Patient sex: M
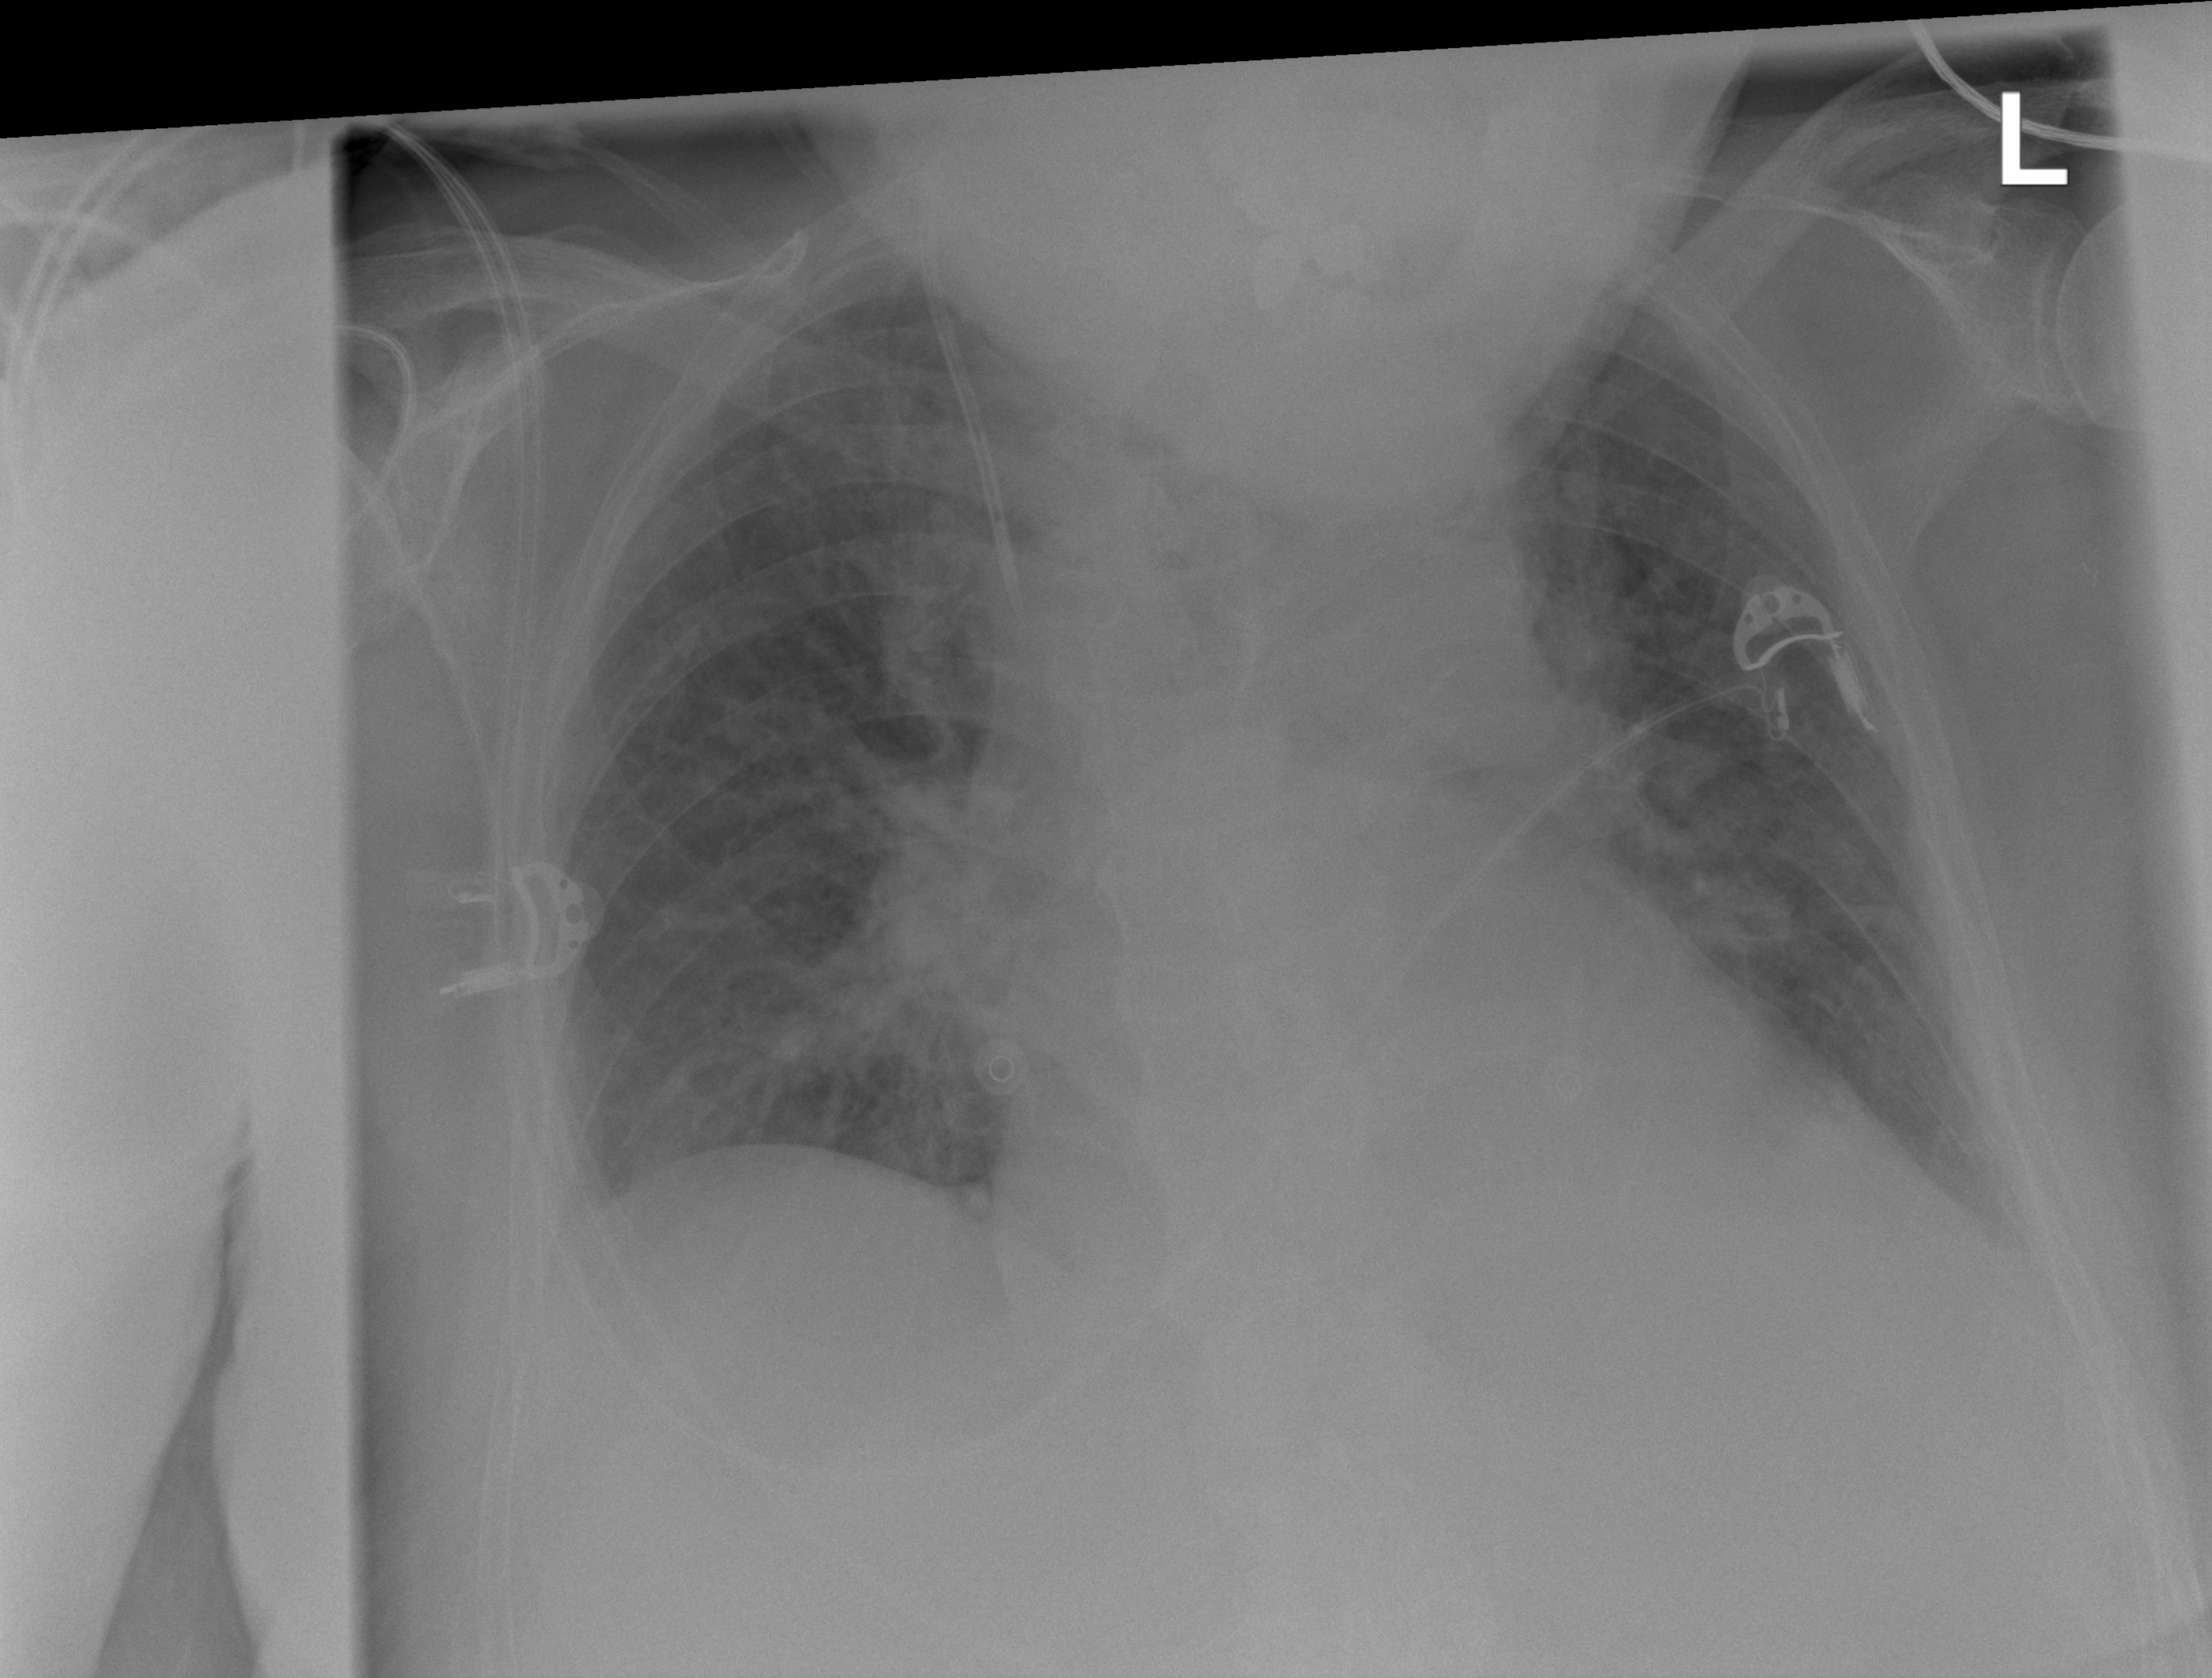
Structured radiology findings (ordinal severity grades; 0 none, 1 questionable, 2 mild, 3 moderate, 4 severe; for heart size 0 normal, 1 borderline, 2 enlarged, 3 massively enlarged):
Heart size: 2
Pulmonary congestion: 2
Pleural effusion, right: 1
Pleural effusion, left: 1
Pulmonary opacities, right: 0
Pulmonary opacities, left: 0
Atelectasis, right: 2
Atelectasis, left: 0